You are looking at raw rotor-rig vibration samples arranged as a grayscale image. What is the most likely rotor condition (normal, misalignment, unbalance, looseness)?
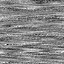
Answer: misalignment